Question: I have the problem with splitting windows. If I open a file with ':split' the size of the new window includes only one line. I don't know why.
Is there a way to resize the window in vim as I need it?

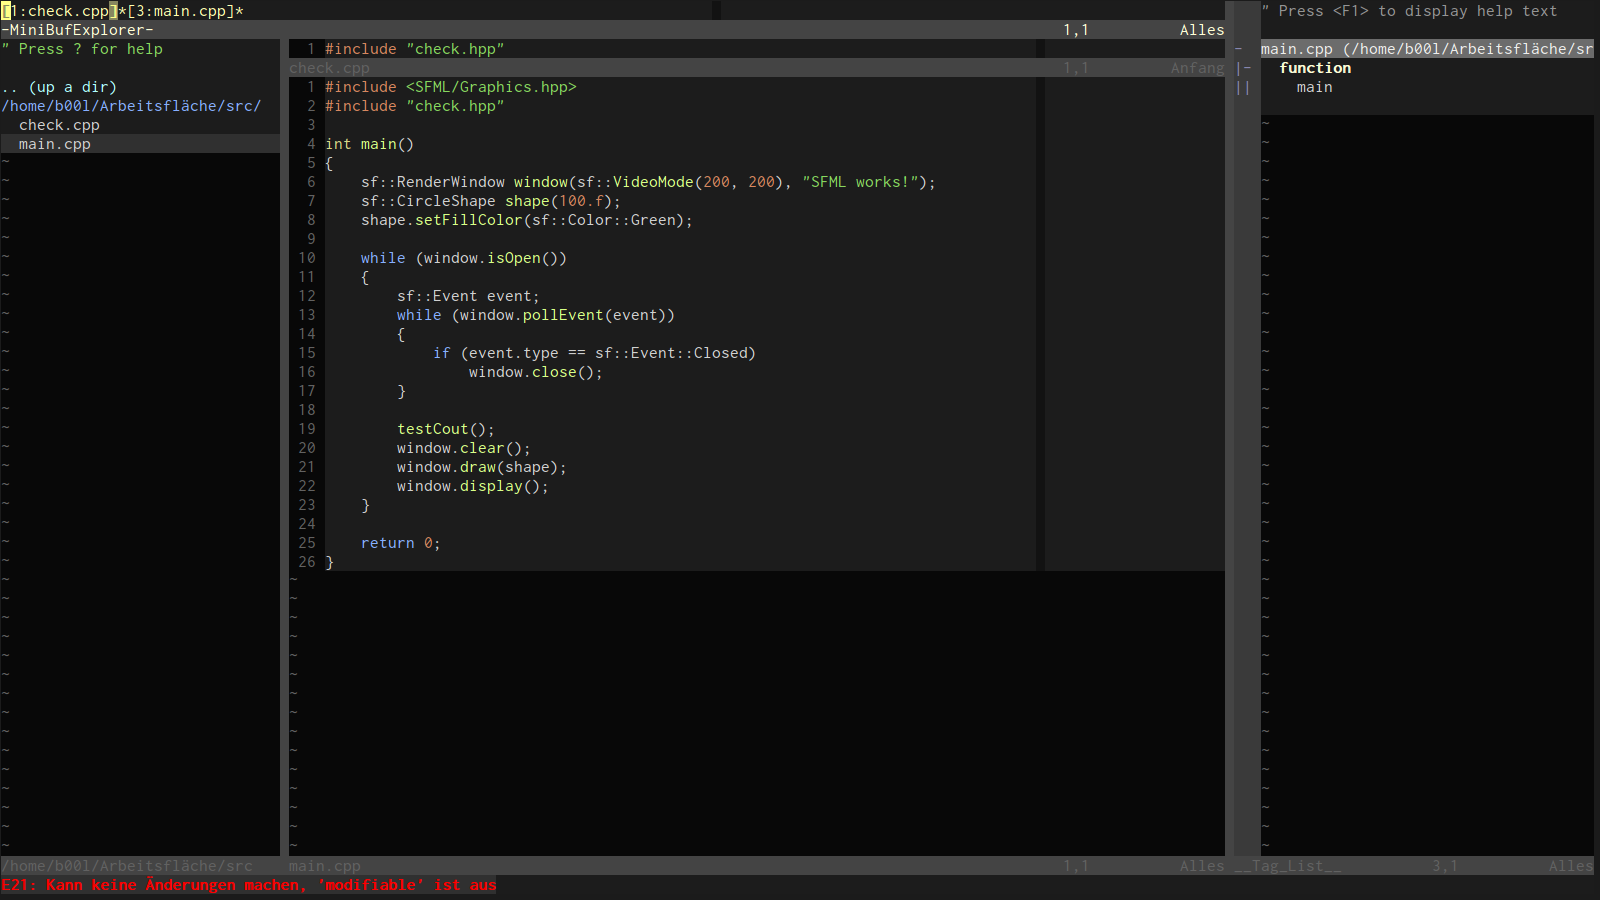
Answer: jump into the window you want to resize (ctrl-w ctrl-w OR ctrl-w direction-arrow), then hit ctrl-w followed by [number followed by] + (or - if you want to decrease the size)
the number is optional and indicates how many "units" you want to enlarge the window by, defaults to 1 if not specified